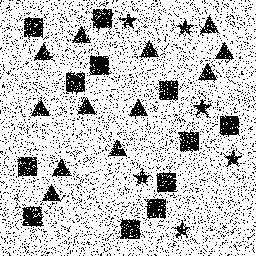
Squares: 12
Triangles: 12
Stars: 6
Total shapes: 30